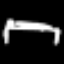
Label: bed